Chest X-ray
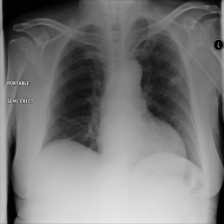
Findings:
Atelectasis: positive
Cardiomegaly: negative
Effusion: negative
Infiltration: positive
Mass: negative
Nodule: negative
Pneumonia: negative
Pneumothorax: negative
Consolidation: negative
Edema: negative
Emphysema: negative
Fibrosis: negative
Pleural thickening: negative
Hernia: negative